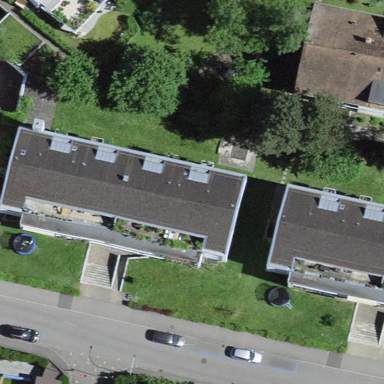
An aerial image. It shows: Image showing building with apartments.